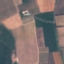
Land use / land cover class: PermanentCrop